Interaction volume radius: 5 \u00c5
Interaction volume height: 10 \u00c5
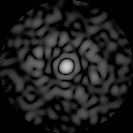
Disorder parameter: 0.8274